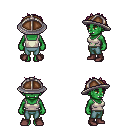
a pixel art fantasy rpg character, female body template, orc, green skin, white pirate shirt, teal pants, white blonde bedhead hairstyle, chain helm, maroon shoes, four views (front, back, left, right), 2x2 character sprite sheet, small pixel art, hard edges, no anti-aliasing